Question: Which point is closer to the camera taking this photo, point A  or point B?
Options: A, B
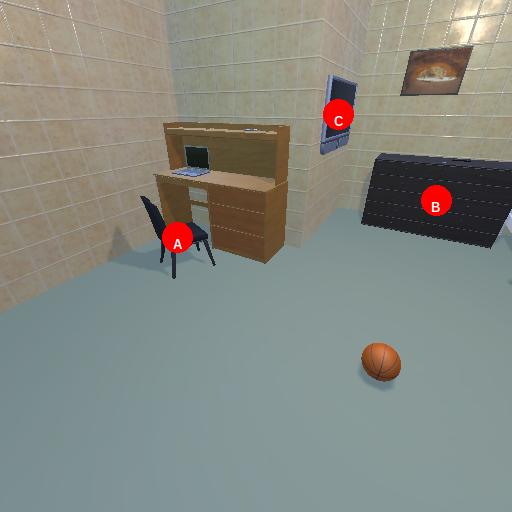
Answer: A